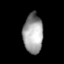
Tissue: lung
Cell type: Endothelial cells
Senescence score: 0.5752
Nuclear area (px): 766
Mean DAPI intensity: 159.129